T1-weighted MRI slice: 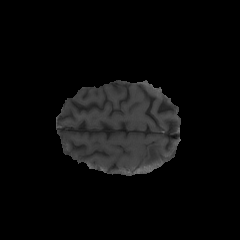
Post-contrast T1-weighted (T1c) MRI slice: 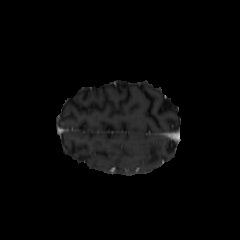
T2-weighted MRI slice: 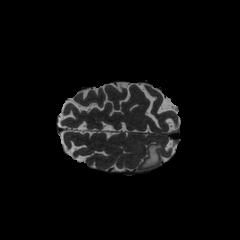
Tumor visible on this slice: yes